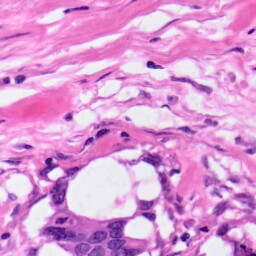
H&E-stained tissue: Pancreatic